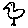
Label: bird